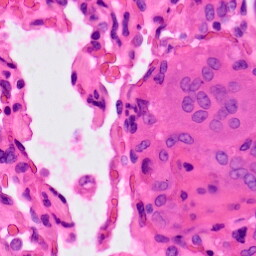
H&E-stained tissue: Lung